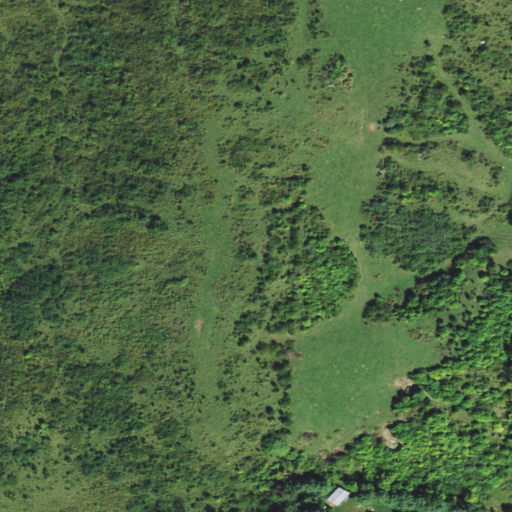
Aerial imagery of mountain in Ohio named Rich Hill containing shrub, pasture, deciduous forest, mixed forest, and open development